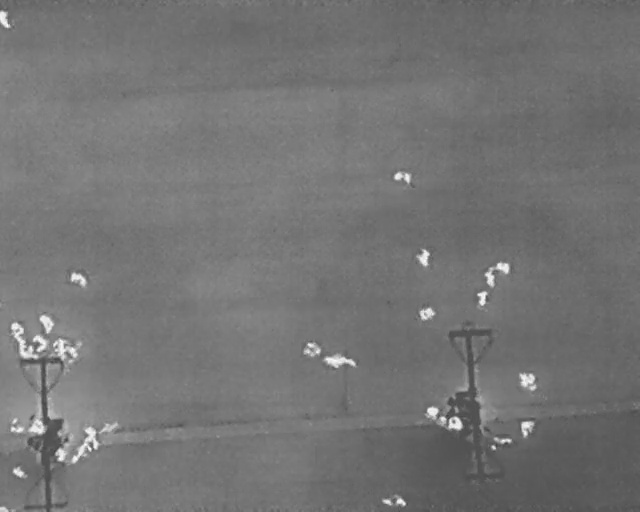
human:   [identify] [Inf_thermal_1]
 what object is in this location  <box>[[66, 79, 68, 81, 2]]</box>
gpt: <ref>1 medium person at the bottom</ref>